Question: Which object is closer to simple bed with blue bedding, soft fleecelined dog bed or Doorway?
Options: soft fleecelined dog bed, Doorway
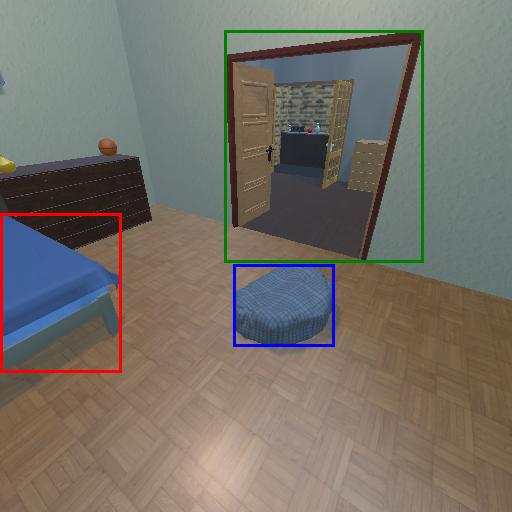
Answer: soft fleecelined dog bed